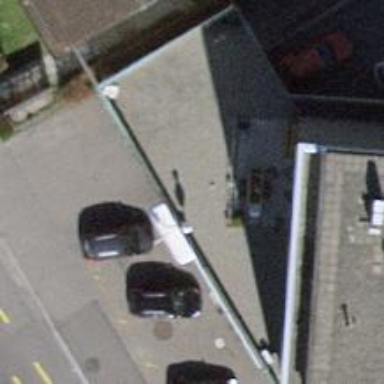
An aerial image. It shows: Part of the building is designated for commercial use.